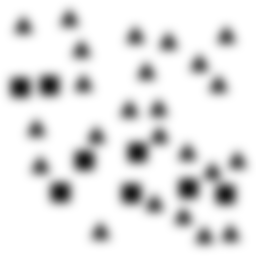
Squares: 8
Triangles: 24
Stars: 0
Total shapes: 32